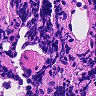
Metastatic tissue present: no